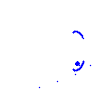
Particle: kaon